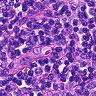
Metastatic tissue present: no